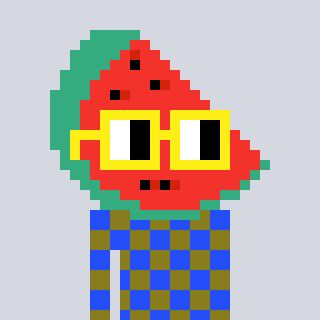
a pixel art character with square yellow glasses, a watermelon-shaped head and a gunk-colored body on a cool background